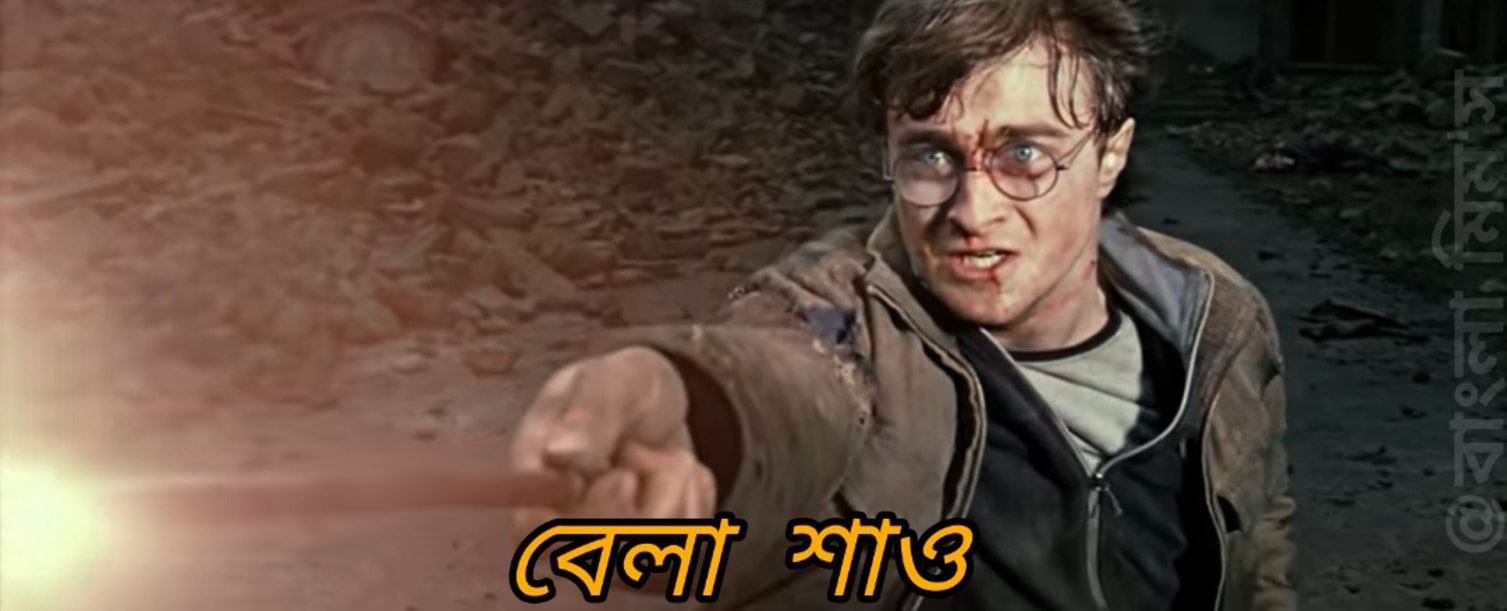
Caption: বেলা শাও
Label: non-hate